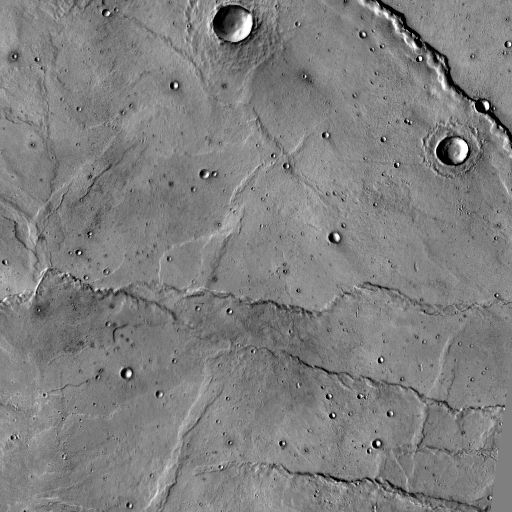
Crater classes present: Background, Other, Layered, Buried